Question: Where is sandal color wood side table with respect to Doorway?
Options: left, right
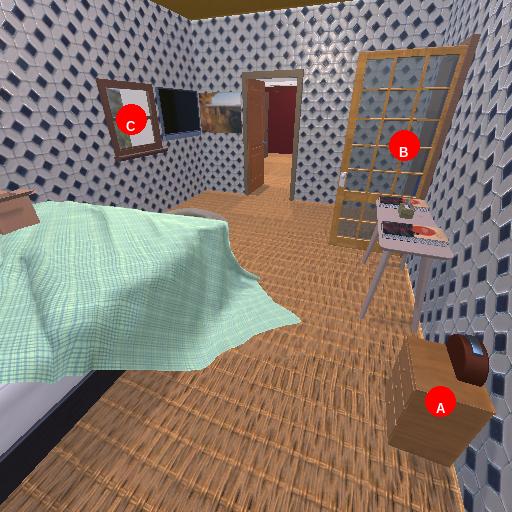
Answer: left